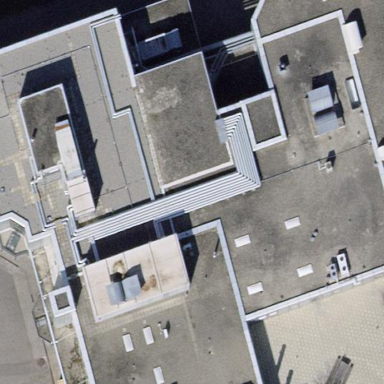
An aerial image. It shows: Building.